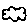
Label: cloud